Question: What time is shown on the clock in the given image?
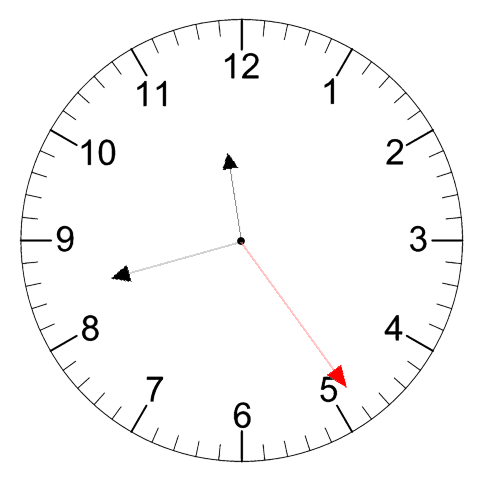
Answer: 11:42:24